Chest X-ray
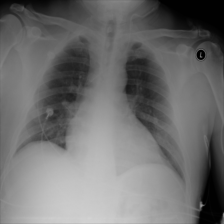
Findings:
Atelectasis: negative
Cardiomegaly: negative
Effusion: negative
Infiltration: negative
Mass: negative
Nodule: negative
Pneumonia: negative
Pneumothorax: negative
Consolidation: negative
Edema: negative
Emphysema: negative
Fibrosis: negative
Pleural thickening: negative
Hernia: negative